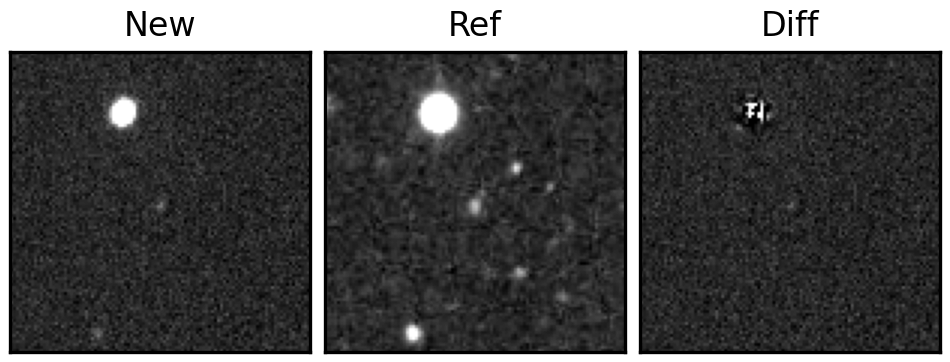
Label: real